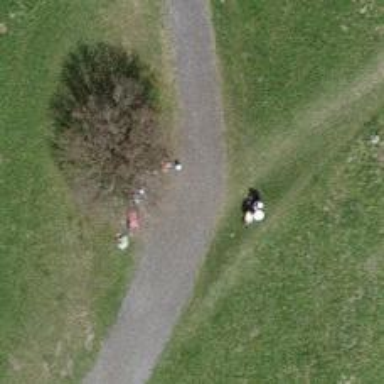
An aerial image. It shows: Brown bench in the vicinity.